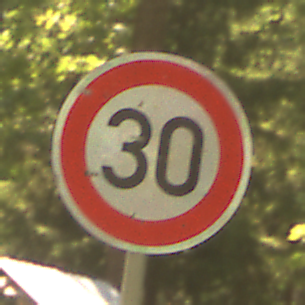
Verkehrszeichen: Geschwindigkeit30
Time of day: Midday
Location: Outdoor (Nature)
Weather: PartlyCloudy
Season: NotSpecified
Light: Natural